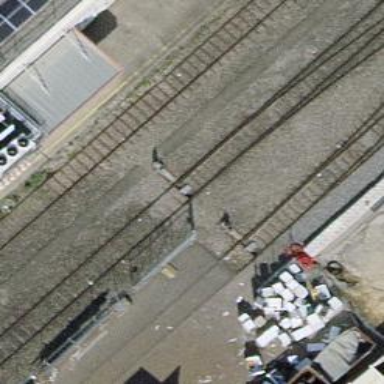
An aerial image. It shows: Railway switch.